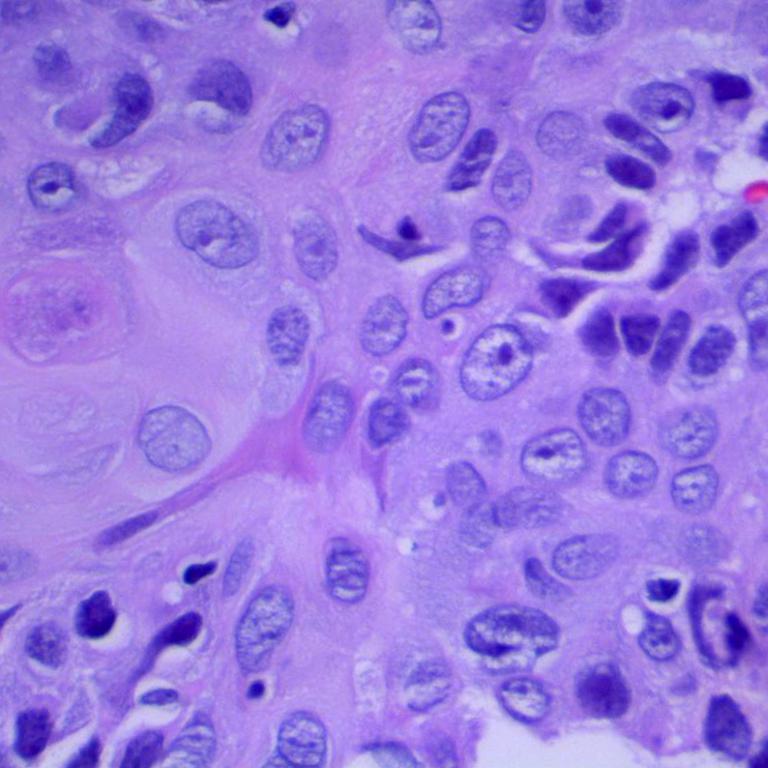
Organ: lung
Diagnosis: squamous carcinomas